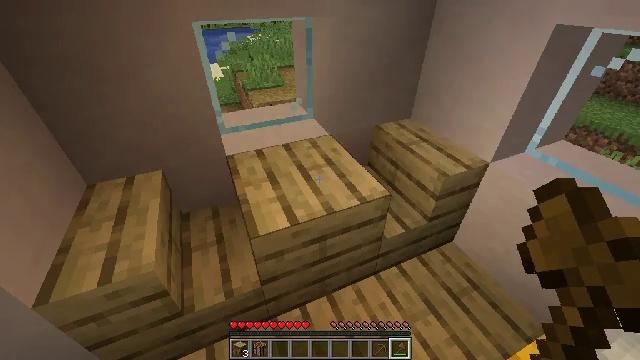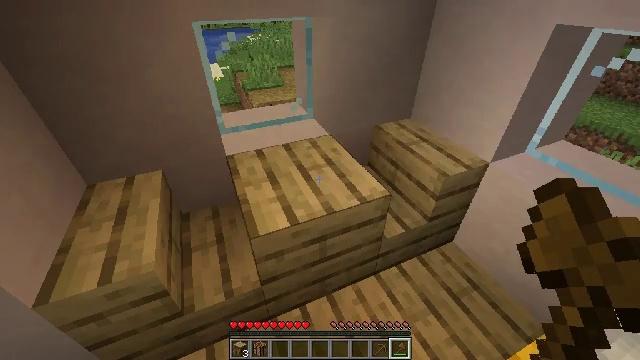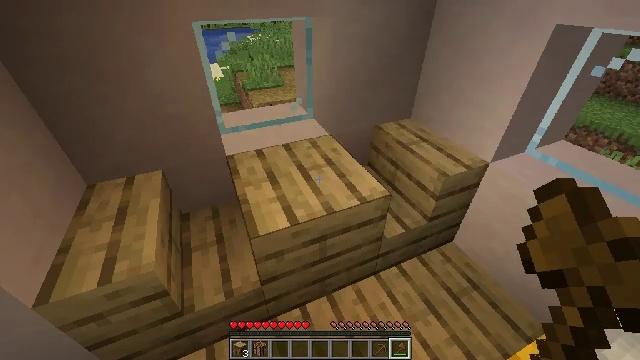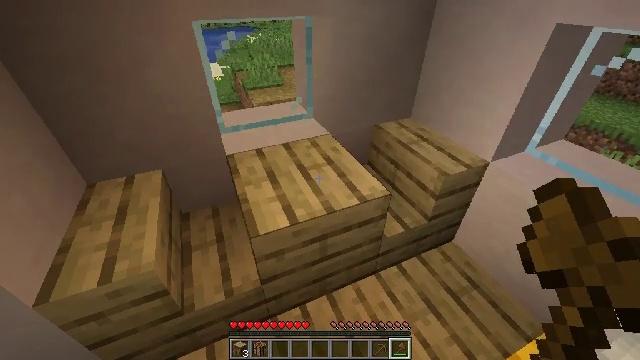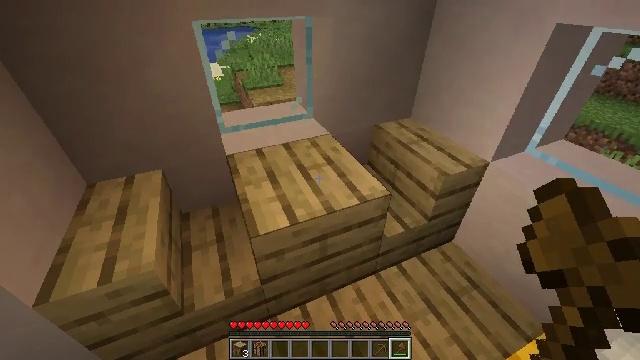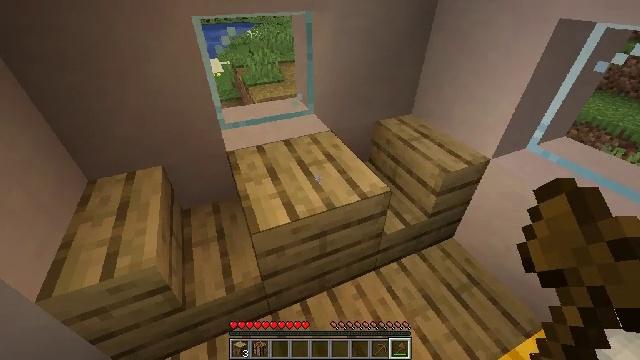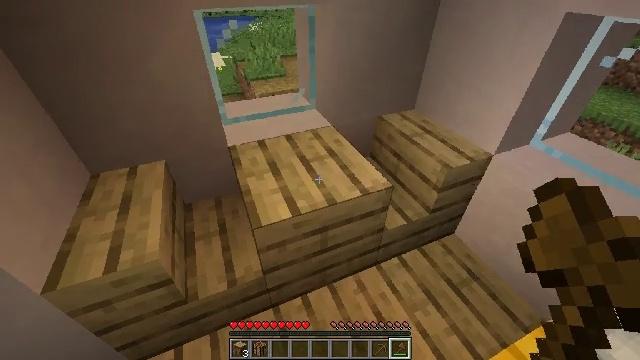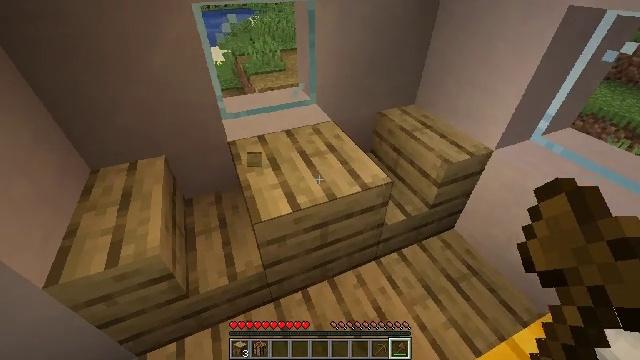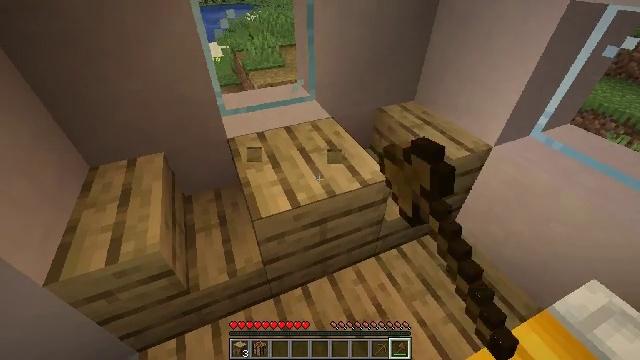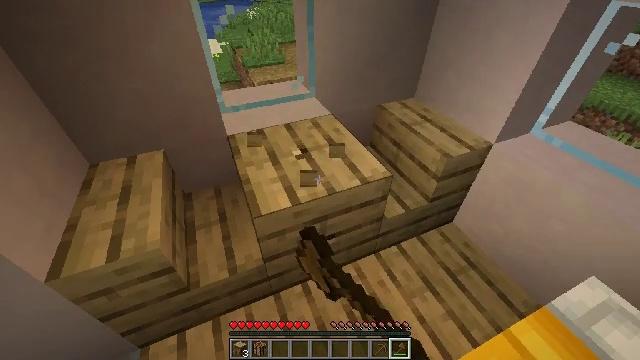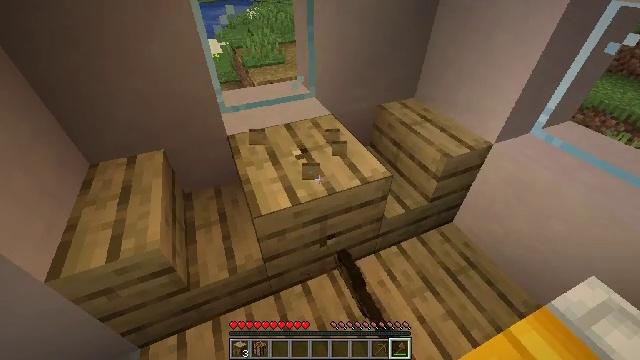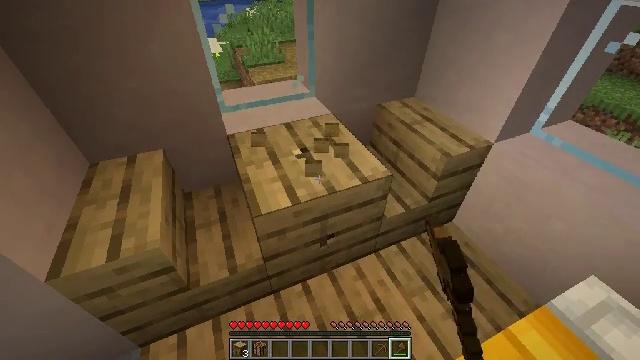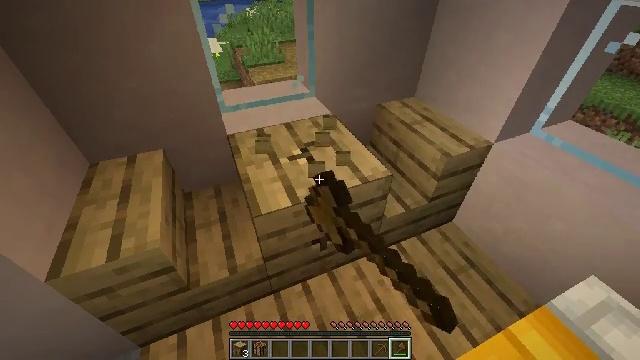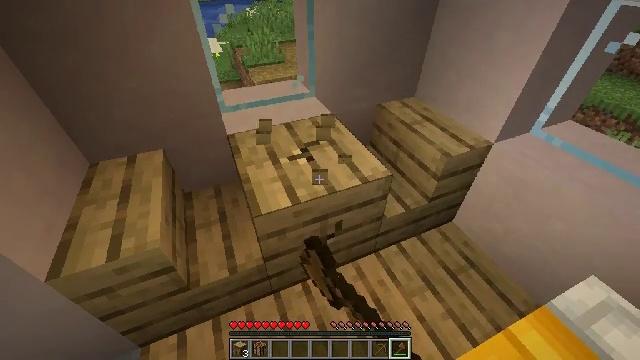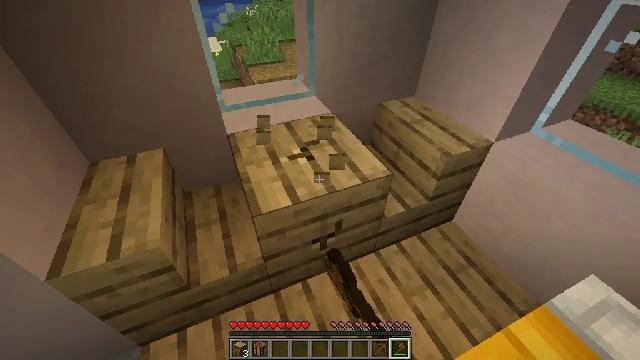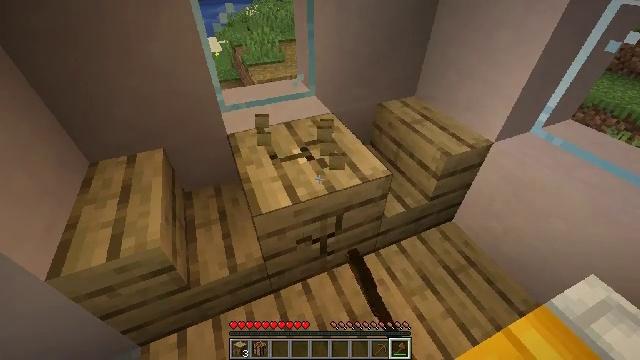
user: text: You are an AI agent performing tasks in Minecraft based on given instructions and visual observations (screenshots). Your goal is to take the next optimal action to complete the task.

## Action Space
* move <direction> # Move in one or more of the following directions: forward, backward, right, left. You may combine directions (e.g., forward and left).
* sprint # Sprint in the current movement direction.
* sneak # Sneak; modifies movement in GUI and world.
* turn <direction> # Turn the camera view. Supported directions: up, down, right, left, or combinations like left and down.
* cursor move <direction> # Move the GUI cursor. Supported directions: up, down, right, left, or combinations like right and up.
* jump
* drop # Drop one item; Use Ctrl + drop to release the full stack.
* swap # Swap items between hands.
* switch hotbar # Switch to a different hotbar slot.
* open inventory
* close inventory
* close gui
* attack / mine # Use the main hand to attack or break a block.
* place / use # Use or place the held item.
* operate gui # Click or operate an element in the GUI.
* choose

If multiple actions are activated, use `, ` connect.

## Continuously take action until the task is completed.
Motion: motion action
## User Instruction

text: Break the existing planks.
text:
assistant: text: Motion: no_op
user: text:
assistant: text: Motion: no_op
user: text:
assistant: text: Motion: no_op
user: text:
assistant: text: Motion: no_op
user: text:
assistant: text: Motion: no_op
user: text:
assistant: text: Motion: turn down
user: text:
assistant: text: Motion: turn down, attack / mine
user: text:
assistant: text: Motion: attack / mine
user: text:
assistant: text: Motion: attack / mine
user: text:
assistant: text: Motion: attack / mine
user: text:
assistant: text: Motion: attack / mine
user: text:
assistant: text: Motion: attack / mine
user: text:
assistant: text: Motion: attack / mine
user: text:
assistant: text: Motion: attack / mine
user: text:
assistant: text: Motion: attack / mine
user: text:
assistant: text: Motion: attack / mine
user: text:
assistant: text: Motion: attack / mine
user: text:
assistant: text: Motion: attack / mine
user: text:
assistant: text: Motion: attack / mine
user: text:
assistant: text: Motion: attack / mine
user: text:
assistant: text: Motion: attack / mine
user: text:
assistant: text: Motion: attack / mine
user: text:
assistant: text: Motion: attack / mine
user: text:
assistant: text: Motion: attack / mine
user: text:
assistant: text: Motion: attack / mine
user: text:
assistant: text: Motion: attack / mine
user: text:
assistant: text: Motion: attack / mine
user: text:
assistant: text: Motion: attack / mine
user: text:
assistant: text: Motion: attack / mine
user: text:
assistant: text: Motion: attack / mine